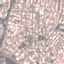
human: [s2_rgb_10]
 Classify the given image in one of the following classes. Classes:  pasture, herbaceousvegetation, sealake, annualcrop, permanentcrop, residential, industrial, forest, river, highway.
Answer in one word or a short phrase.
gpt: Residential